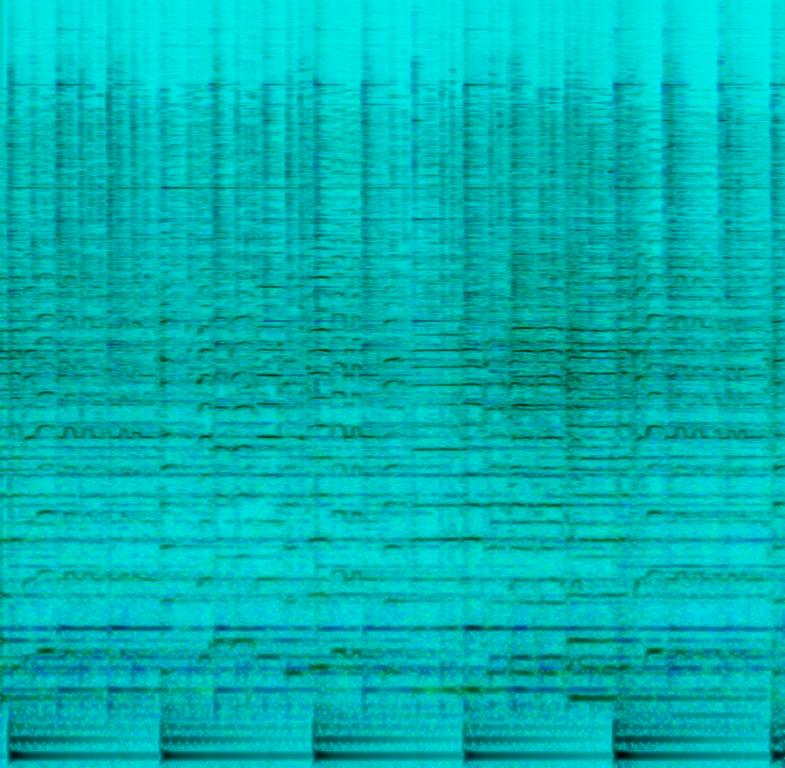
This is a Polish folk music piece meant to be played at weddings. This is an instrumental piece. The melody is played by a Polish fiddle, while there are occasional notes that can be heard from the background of an instrument that sounds like a mandolin. The rhythmic background is probably from the Polish percussive instrument baraban. There is a joyful atmosphere. This piece could be played at Polish weddings or it could be used in the soundtrack of a historical movie or a TV show that takes place in an Eastern European town.